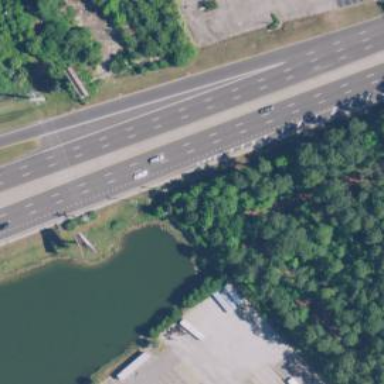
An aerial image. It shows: Trunk highway.